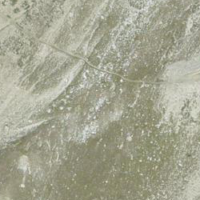
EUNIS habitat code: 48
Species observed at this site:
Arenaria ciliata
Gentiana terglouensis